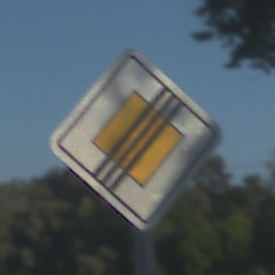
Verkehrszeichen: EndeVorfahrtsstrasse
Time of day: MorningAfternoon
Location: Outdoor (Nature)
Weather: Clear
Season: NotSpecified
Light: Natural